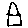
Label: house